Field crop: maize
Growth stage: 2
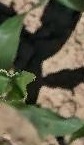
Species: maize